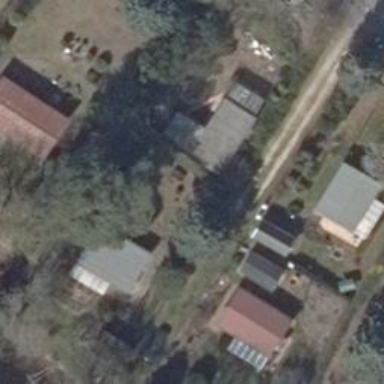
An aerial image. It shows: Driveway.